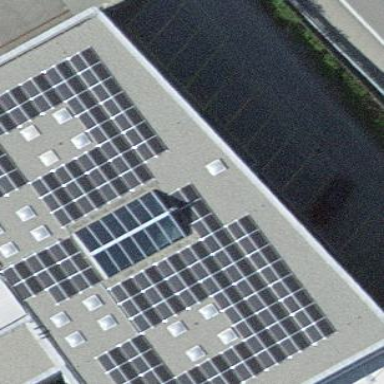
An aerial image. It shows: Flat-roofed commercial building.